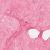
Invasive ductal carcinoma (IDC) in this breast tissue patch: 0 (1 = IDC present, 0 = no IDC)